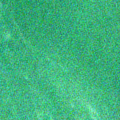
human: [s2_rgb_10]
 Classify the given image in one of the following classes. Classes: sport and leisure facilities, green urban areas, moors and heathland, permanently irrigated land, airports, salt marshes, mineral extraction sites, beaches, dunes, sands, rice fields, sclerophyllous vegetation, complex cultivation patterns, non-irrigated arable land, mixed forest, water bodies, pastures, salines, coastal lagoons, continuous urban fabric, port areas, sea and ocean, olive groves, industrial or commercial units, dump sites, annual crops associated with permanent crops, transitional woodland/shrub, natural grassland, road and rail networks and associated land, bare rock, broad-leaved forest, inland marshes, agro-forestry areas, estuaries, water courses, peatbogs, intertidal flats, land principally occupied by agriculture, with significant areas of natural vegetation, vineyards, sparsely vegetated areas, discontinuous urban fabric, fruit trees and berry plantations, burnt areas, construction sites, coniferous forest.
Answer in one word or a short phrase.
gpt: sea and ocean